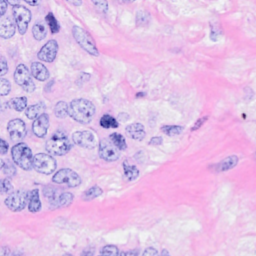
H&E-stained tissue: Breast